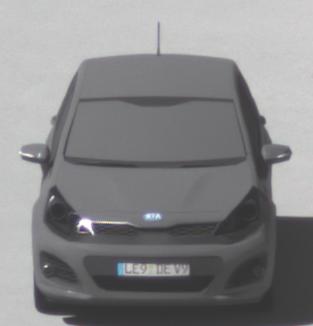
Make: KIA
Model: Rio 1.2
Detailed model: Rio (UB)
Model produced from: 2011/09
Model produced until: 2015/01
Doors: 3
Color: gray
Road condition: dry road
Daytime: midday
Contrast: high contrast